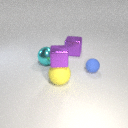
large yellow rubber sphere to the right of large cyan metal sphere